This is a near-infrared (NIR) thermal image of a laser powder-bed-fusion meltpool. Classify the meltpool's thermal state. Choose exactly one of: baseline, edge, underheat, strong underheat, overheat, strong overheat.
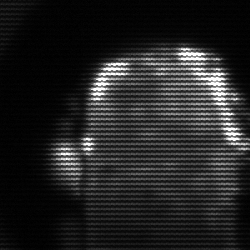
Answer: baseline